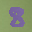
Label: 8